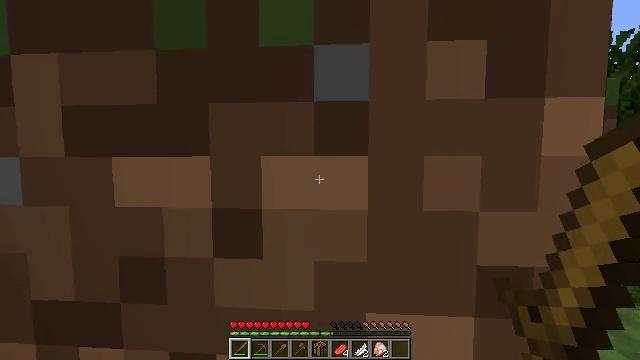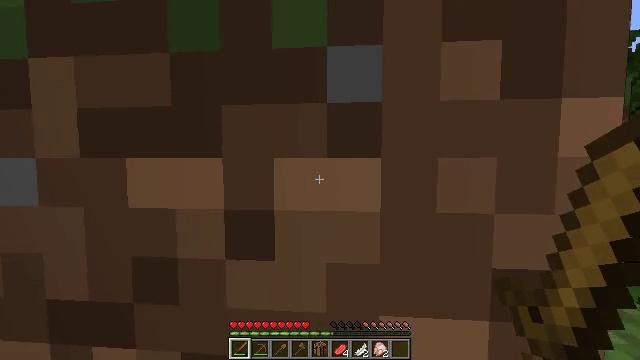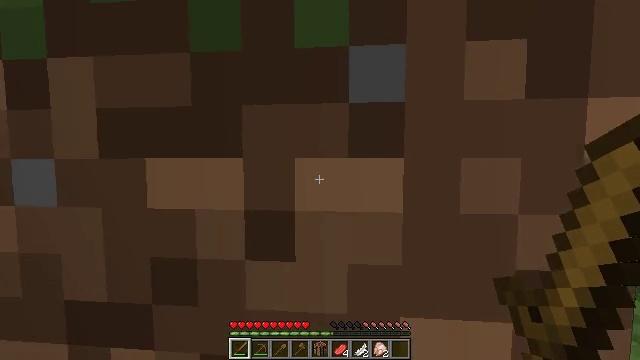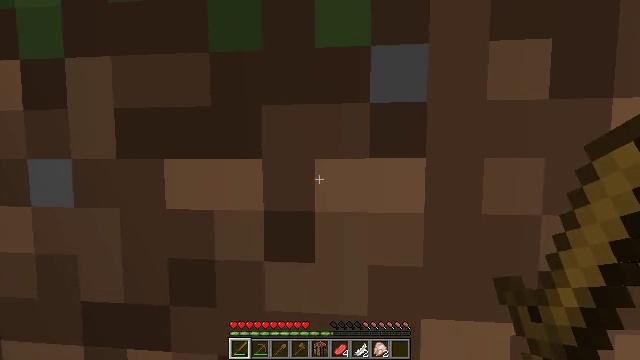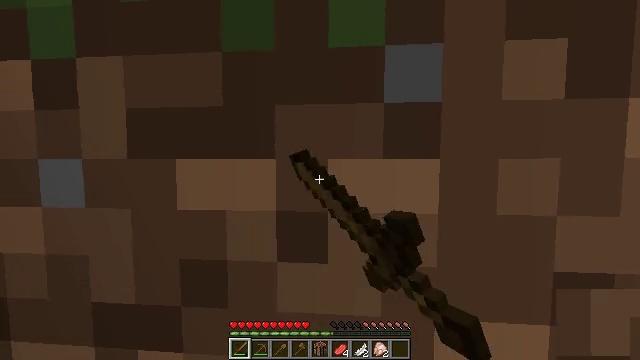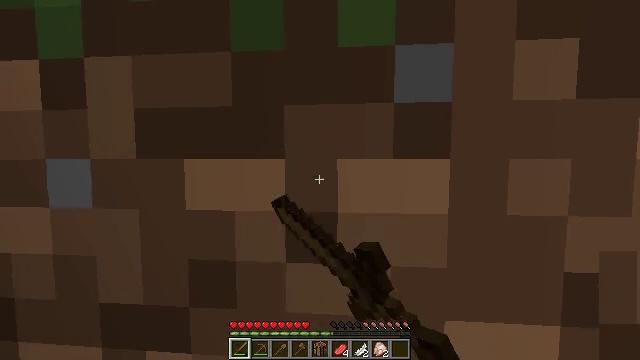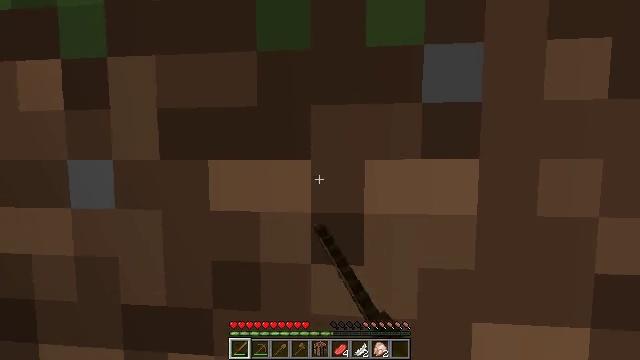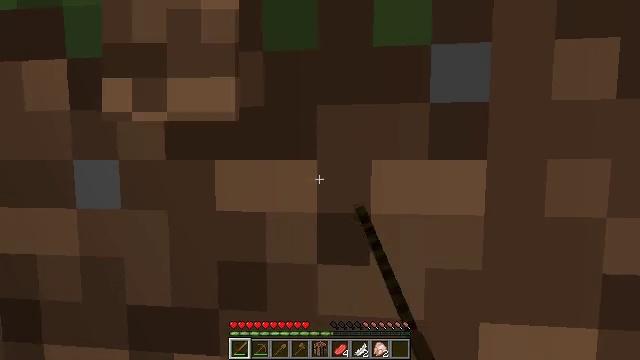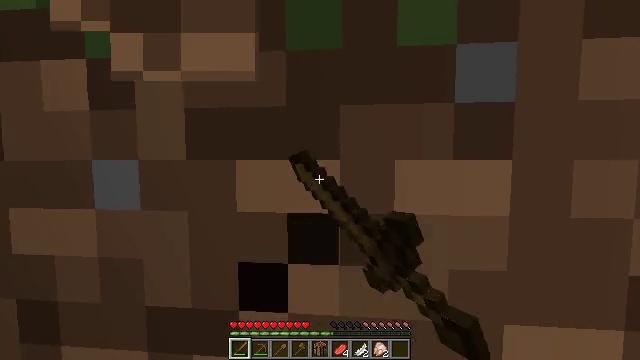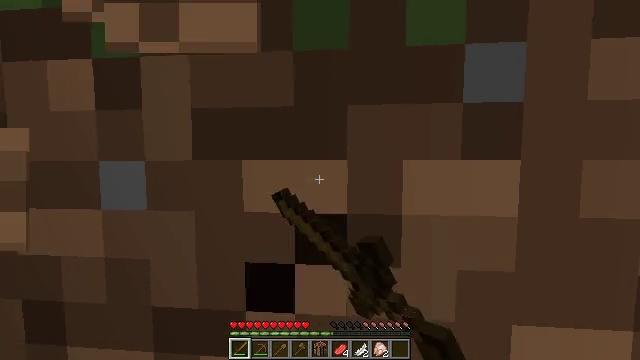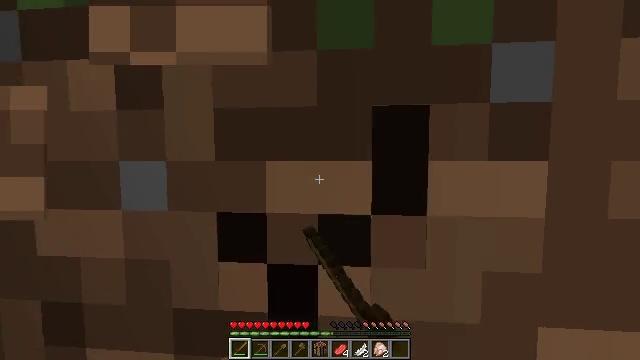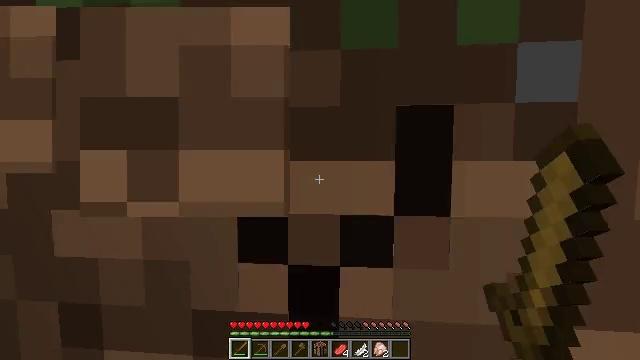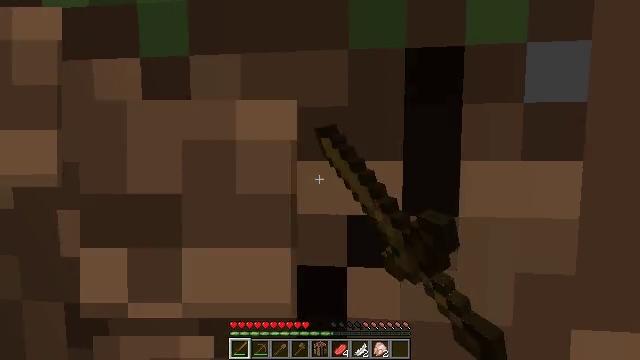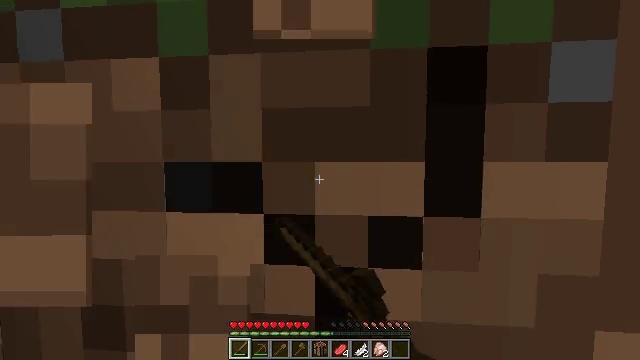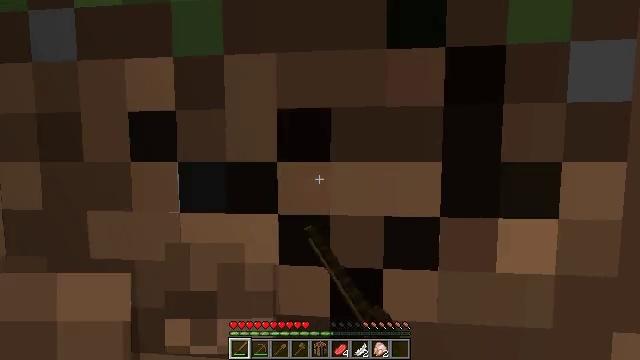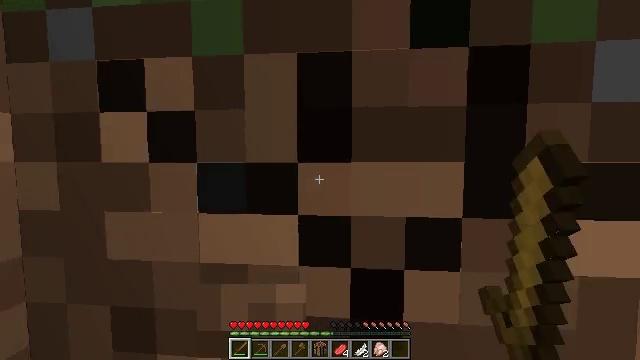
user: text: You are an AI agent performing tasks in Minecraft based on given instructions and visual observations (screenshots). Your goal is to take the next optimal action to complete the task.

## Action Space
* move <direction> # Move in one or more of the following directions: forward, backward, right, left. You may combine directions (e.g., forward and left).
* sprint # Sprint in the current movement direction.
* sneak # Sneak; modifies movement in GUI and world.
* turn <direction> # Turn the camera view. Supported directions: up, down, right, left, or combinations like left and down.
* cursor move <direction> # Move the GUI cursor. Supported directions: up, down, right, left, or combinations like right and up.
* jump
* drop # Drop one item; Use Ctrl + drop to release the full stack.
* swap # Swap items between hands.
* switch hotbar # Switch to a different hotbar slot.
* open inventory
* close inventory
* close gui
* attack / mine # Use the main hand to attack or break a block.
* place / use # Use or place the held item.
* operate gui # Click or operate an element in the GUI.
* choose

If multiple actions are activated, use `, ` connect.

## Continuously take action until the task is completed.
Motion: motion action
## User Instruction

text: Harvest grass block to clear the area.
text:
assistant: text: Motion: move forward, sprint
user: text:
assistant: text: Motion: move forward, sprint
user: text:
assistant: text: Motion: move forward, sprint, attack / mine
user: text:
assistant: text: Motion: move forward, sprint, attack / mine
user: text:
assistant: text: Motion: move forward, sprint, attack / mine
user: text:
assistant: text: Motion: move forward, sprint, attack / mine
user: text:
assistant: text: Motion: move forward, sprint, attack / mine
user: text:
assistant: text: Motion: move forward, sprint, attack / mine
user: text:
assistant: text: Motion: move forward, sprint, attack / mine
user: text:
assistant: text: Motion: move forward, sprint, attack / mine
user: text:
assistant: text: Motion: move forward, sprint, attack / mine
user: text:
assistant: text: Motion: move forward, sprint, attack / mine
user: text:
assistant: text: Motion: move forward, sprint, attack / mine
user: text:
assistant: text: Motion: move forward, sprint, attack / mine
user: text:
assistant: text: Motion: move forward, sprint, attack / mine
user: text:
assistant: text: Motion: move forward, sprint, attack / mine
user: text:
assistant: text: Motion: move forward, sprint, attack / mine
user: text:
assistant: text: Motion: move forward, sprint, attack / mine
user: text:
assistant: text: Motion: move forward, sprint, attack / mine
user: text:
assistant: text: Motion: move forward, sprint, attack / mine
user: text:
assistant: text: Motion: move forward, sprint, attack / mine
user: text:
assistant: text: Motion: move forward, sprint, attack / mine
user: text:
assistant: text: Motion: move forward, sprint, attack / mine
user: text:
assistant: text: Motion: move forward, sprint, attack / mine
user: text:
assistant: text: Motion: move forward, sprint
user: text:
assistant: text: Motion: move forward, sprint
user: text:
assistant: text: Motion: move forward, sprint
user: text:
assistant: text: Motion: move forward, sprint
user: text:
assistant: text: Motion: move forward, sprint
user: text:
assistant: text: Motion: move forward, sprint